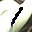
Label: 1